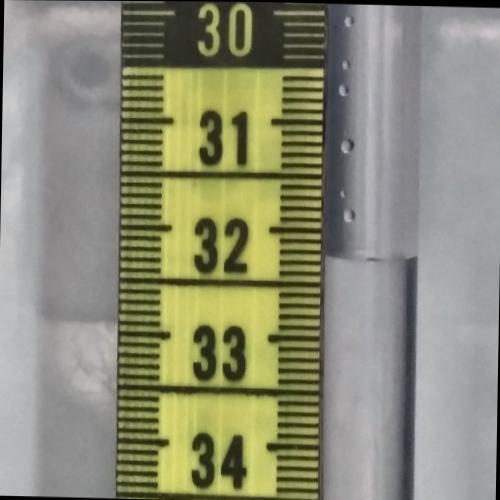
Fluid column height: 32.3 cm